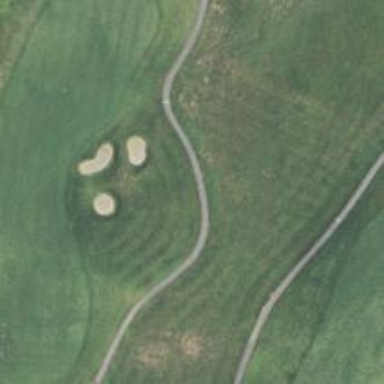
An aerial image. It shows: Scenic golf fairway.